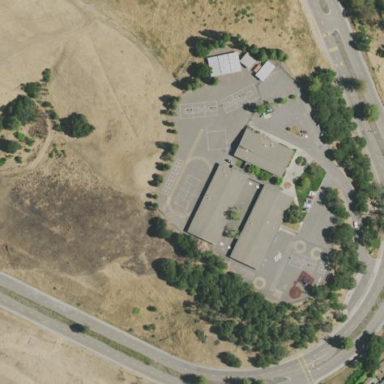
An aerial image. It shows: School.